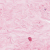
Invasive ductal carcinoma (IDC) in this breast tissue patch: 0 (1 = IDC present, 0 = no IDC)